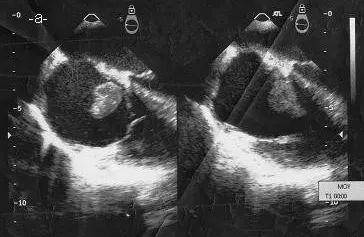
Transthoracic echocardiography: image of the thrombus in the right atrium.
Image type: radiology (ultrasound)